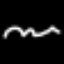
Label: squiggle